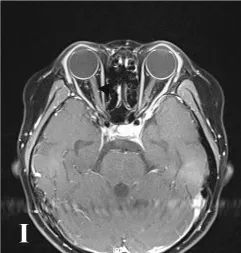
MRI at onset and follow-up. Axial orbital T2-weighted image showing that lesions in the left optic nerve disappeared, whereas in the right optic nerve they became smaller without gadolinium enhancement in T1-weighted gadolinium-enhanced image at follow-up after immunosorbent therapy (H, I).
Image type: radiology (mri)